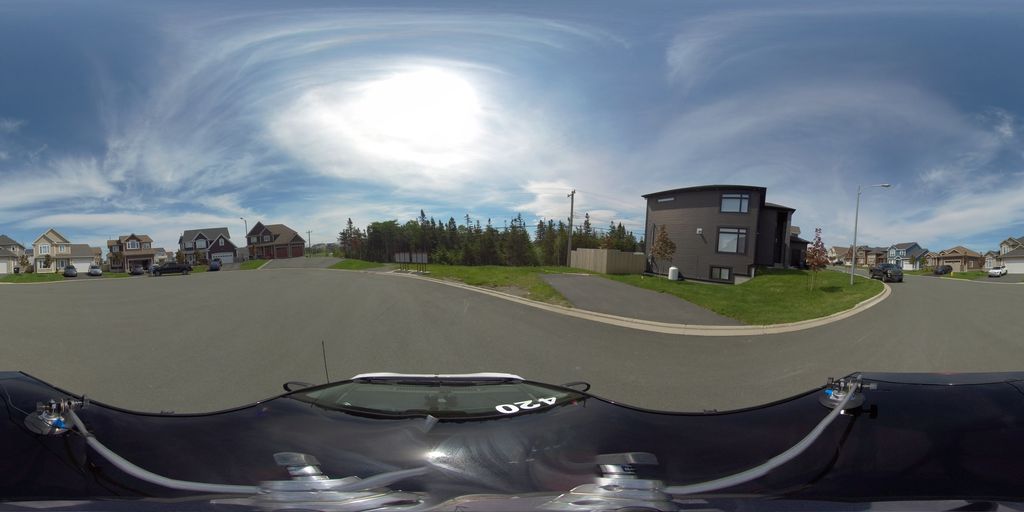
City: st_johns